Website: lowes
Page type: delivery-shipping
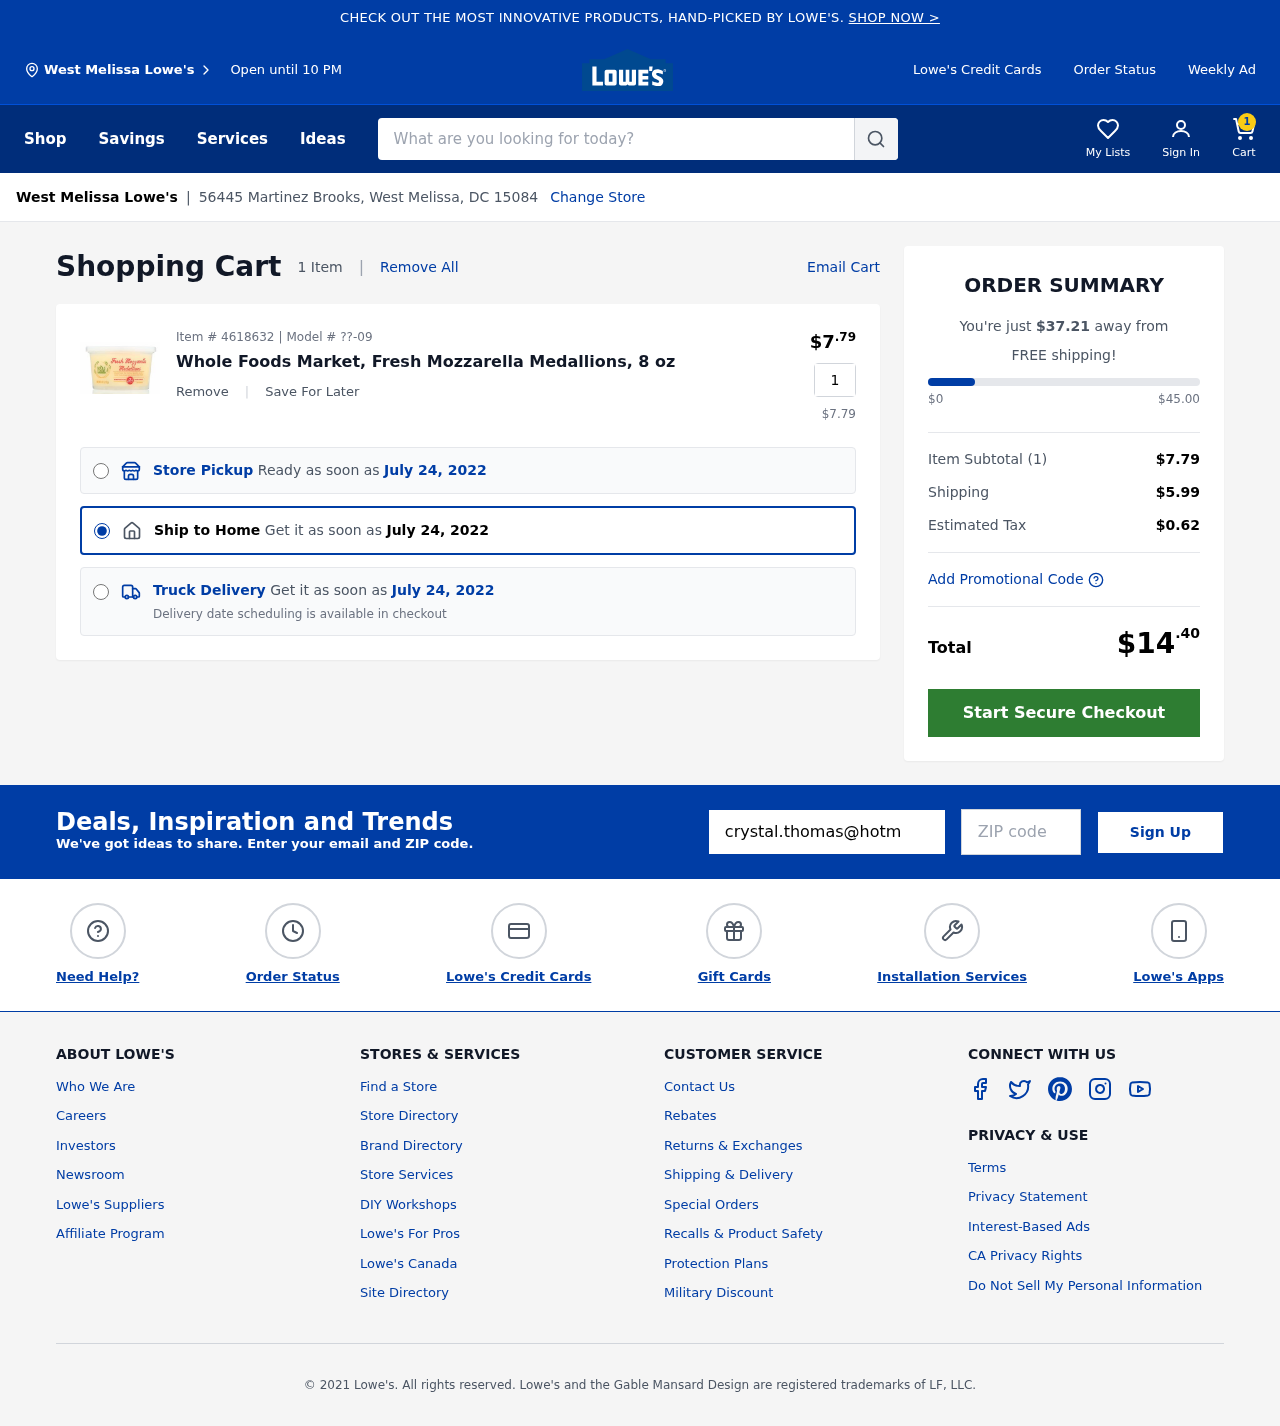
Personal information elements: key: PII_CITY
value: West Melissa
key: PII_EMAIL
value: crystal.thomas@hotmail.com
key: PII_POSTCODE
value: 15084
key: PII_STREET
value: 56445 Martinez Brooks
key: PII_CITY2
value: West Melissa
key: PII_CITY_STATE_ZIP
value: West Melissa, DC 15084
Product elements: key: PRODUCT1_NAME
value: Whole Foods Market, Fresh Mozzarella Medallions, 8 oz
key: PRODUCT1_PRICE
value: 7.79
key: PRODUCT1_QUANTITY
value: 1
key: PRODUCT1_MODEL
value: ??-09
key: PRODUCT1_PRICE2
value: $7.79
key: PRODUCT1_ITEM_NUMBER
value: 4618632
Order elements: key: ORDER_NUM_ITEMS
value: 1
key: ORDER_DELIVERY_DATE
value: July 24, 2022
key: ORDER_DELIVERY_DATE2
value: July 24, 2022
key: ORDER_DELIVERY_DATE3
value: July 24, 2022
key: AMOUNT_TO_FREE_SHIPPING
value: $37.21
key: ORDER_SUBTOTAL
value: $7.79
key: ORDER_SHIPPING_COST
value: $5.99
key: ORDER_TAX
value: $0.62
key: ORDER_TOTAL
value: $14.40
Search elements: key: HEADER_SEARCH
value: What are you looking for today?